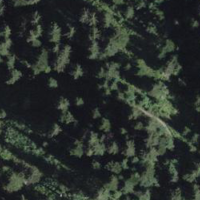
EUNIS habitat code: 43
Species observed at this site:
Petasites albus